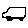
Label: car